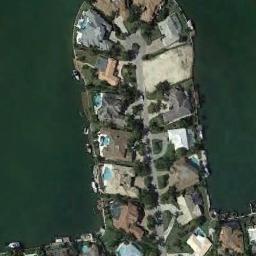
Label: residential